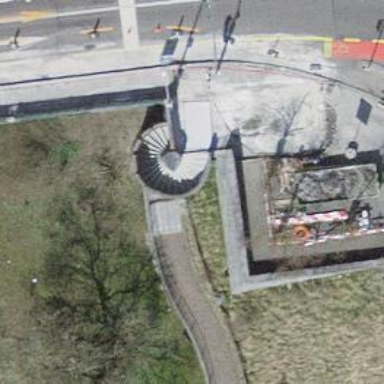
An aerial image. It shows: Set of steps on the road.